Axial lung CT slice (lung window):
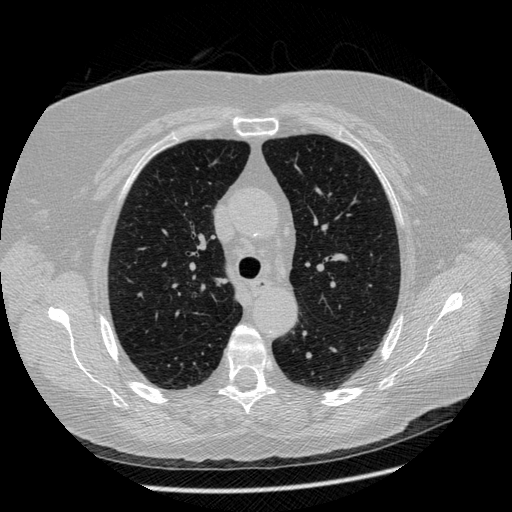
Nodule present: no